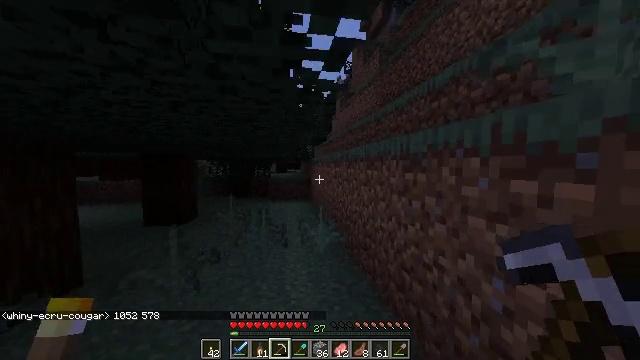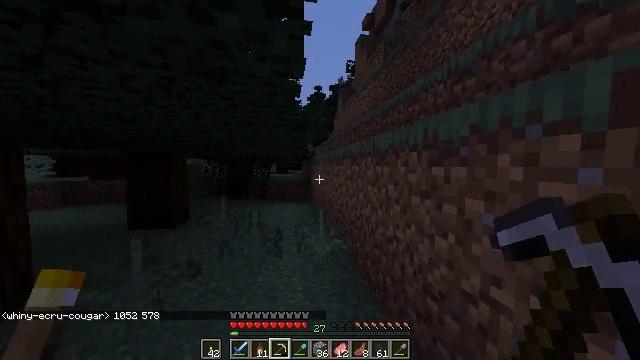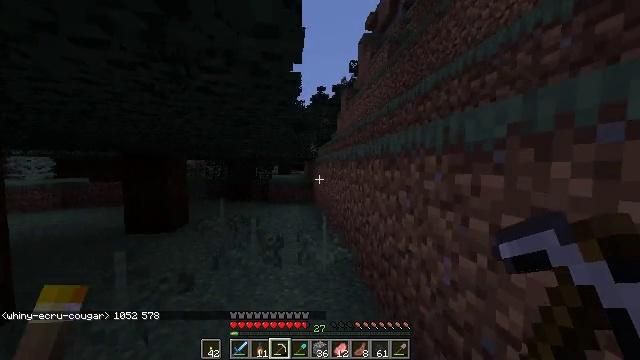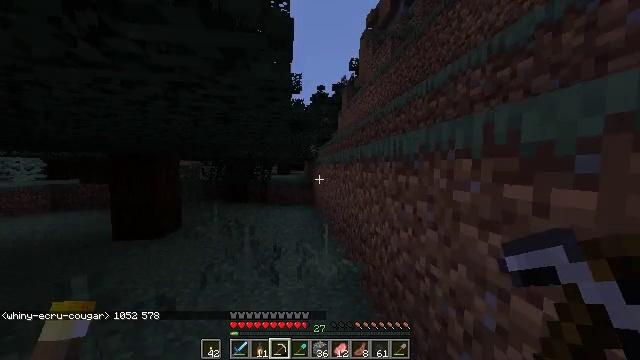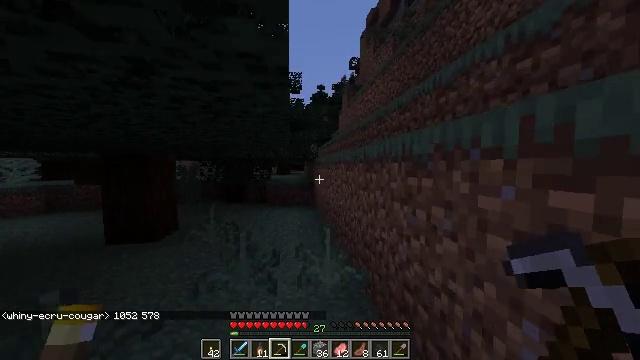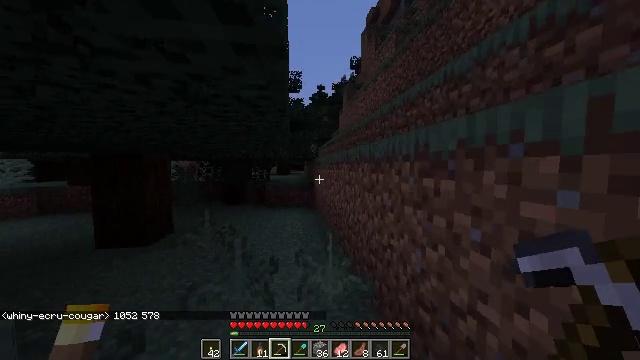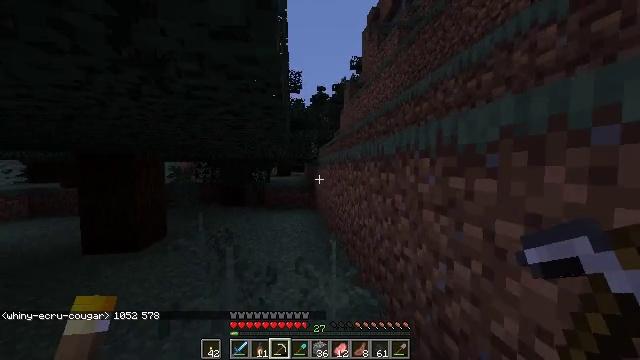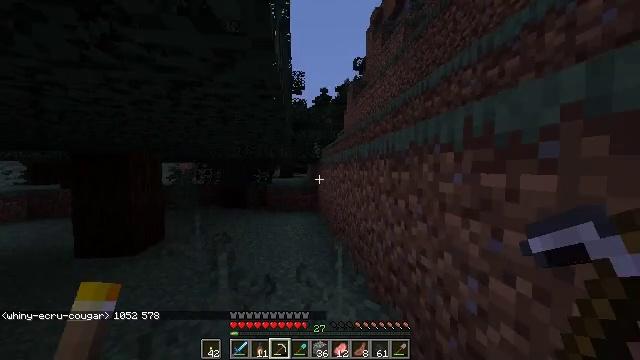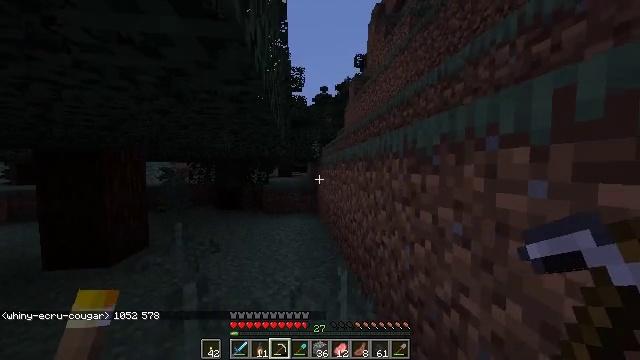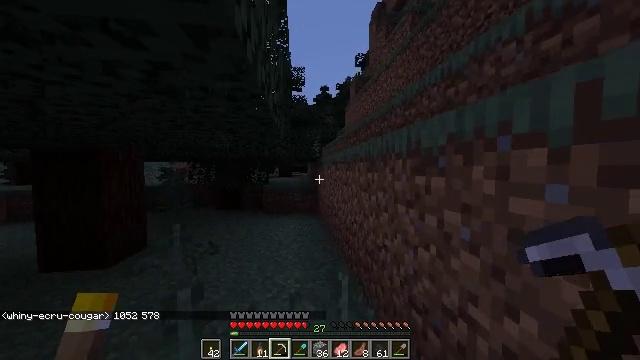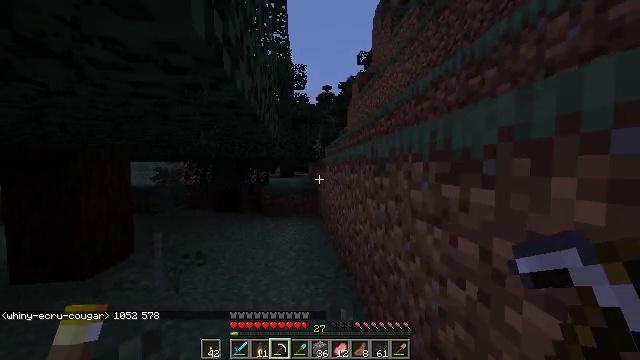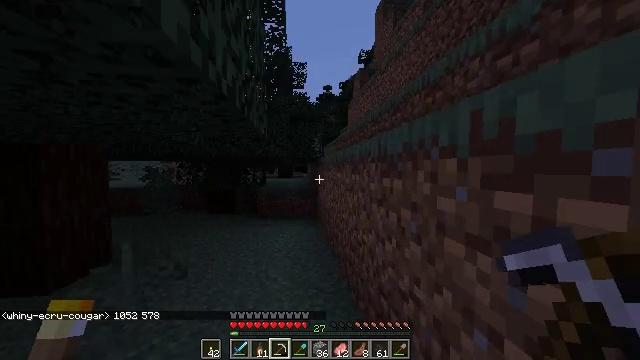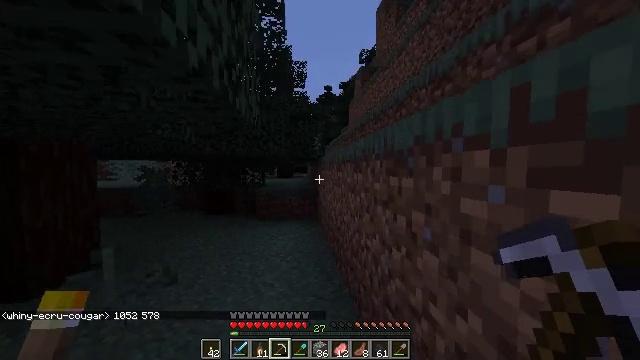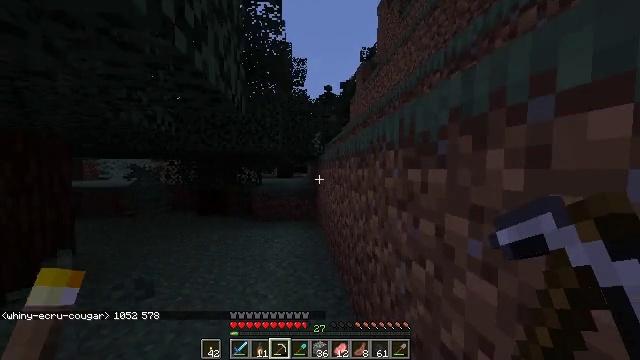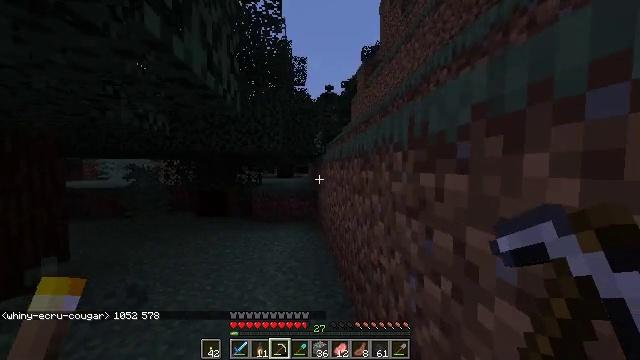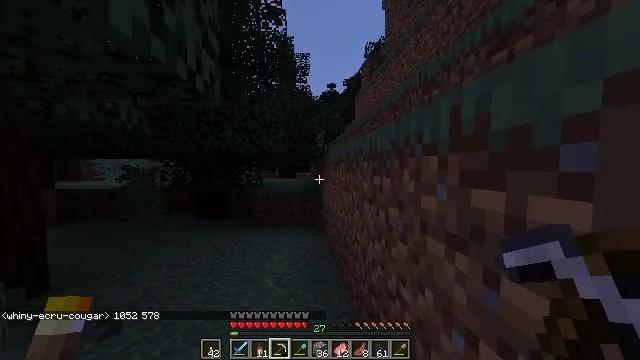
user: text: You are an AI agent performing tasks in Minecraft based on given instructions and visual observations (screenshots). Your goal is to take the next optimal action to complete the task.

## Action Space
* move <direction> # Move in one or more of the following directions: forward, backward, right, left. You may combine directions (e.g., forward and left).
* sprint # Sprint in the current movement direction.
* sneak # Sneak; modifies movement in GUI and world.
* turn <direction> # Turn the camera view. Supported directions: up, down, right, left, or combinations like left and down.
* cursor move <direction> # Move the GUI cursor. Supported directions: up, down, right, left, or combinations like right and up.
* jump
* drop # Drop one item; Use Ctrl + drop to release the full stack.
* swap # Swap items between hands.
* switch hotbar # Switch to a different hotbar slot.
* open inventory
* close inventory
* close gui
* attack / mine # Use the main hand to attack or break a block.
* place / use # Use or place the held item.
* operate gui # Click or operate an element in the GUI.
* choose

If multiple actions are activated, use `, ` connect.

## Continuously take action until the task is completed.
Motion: motion action
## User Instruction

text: Break the spruce leaves to clear the area.
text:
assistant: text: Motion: move forward, sprint
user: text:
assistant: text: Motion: move forward, sprint
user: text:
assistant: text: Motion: move forward, sprint
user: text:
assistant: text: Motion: move forward, sprint
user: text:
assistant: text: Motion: move forward, sprint
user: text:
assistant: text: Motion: move forward, sprint
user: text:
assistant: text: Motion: move forward, sprint
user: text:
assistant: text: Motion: move forward, sprint
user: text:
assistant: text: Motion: move forward, sprint
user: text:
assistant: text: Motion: move forward, sprint
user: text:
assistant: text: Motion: move forward, sprint
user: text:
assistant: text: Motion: move forward, sprint
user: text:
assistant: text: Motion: move forward, sprint
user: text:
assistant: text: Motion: move forward, sprint
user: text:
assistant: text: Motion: move forward, sprint
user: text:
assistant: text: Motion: move forward, sprint
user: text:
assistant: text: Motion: move forward, sprint
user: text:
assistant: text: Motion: move forward, sprint
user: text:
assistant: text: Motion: move forward, sprint
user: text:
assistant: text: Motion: move forward, sprint, turn left
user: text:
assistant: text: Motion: move forward, sprint
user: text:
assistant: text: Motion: move forward, sprint, turn up
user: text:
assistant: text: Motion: move forward, turn up
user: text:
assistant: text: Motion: move forward, turn up
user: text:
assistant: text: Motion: move forward
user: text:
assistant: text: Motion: move forward
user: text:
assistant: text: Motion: move forward
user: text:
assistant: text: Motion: move forward, turn up
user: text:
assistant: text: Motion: move forward, turn right and up
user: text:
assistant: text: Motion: move forward, turn up